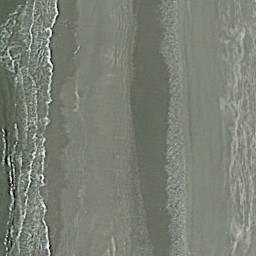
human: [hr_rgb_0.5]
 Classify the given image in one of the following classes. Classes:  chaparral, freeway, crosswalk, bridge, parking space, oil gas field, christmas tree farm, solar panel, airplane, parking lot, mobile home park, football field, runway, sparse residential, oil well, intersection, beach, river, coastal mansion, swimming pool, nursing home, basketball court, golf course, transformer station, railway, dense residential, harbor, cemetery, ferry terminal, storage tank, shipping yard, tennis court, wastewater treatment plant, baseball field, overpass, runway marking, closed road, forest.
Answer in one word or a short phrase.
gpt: beach